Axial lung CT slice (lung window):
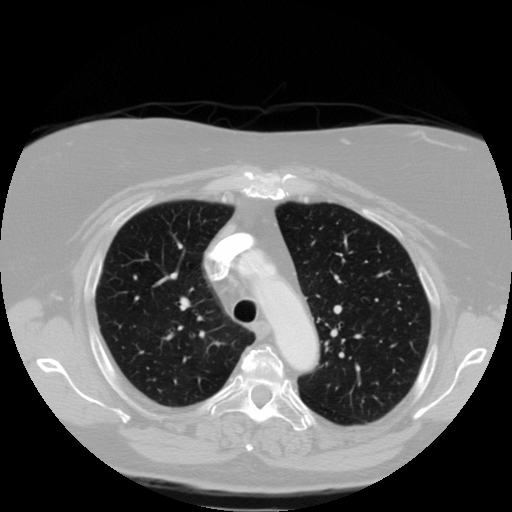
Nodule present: no